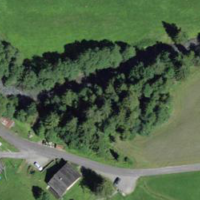
EUNIS habitat code: 24
Species observed at this site:
Sambucus racemosa
Vanessa atalanta